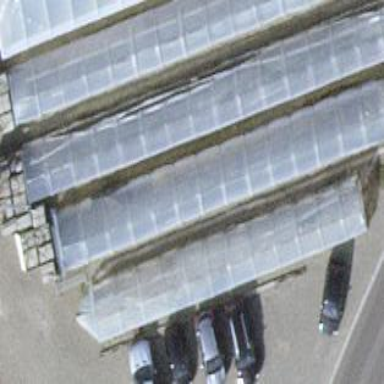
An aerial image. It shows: Greenhouse building.